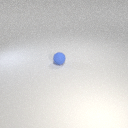
small blue rubber sphere